Маятник представляет собой легкий стержень длины $l$ с тяжелым грузом на конце. K другому концу прикреплена легкая цилиндрическая втулка с внутренним радиусом $r$, надетая на вращающуюся горизонтальную ось (см. рисунок).  Коэффициент трения между втулкой и осью $\mu$.
Определить угол $\alpha$ отклонения стержня от вертикали в равновесии.
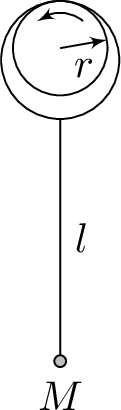
Ответ: $$ \sin \alpha = \frac{R}{l} \frac{\mu}{\sqrt{1+\mu^{2}}}. $$
Темы:
T, Механика, Динамика, Всероссийские, Вращение, Сухое трение